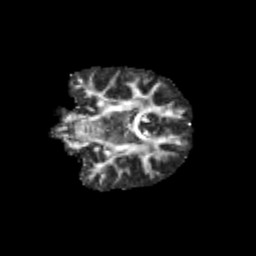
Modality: FA
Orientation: coronal
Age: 11
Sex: male
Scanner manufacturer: siemens
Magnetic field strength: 3 T
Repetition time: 3.8 s
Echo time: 0.07 s